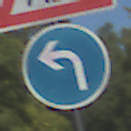
Verkehrszeichen: VorgeschriebeneFahrtrichtungLinks
Zusatzzeichen oben: Arbeitsstelle
Umgebung: Outdoor, RoadRail
Tageszeit: Midday
Wetter: Clear
Licht: Natural
Jahreszeit: NotSpecified
Kontrast: HighContrast